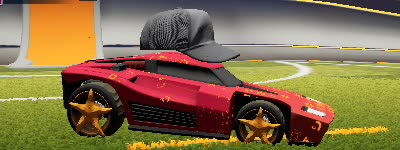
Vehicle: breakout